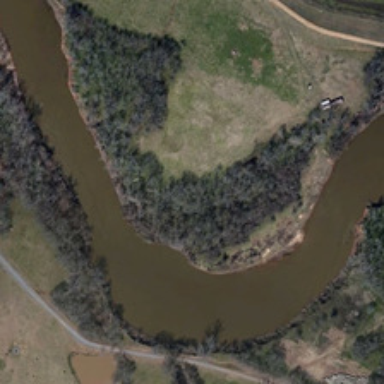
Many green trees and meadows are in two sides of a curved river .